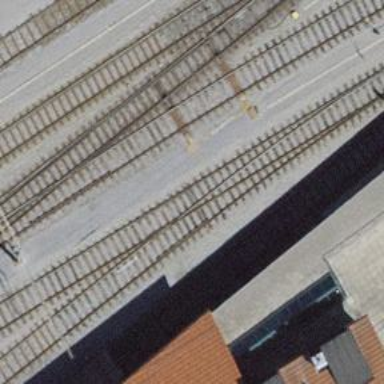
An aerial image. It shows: Single-track electrified railway yard with contact line electrification.